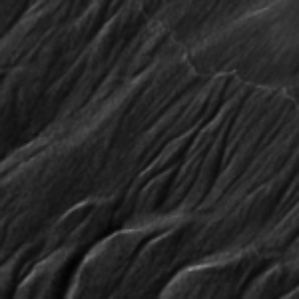
Label: frost